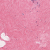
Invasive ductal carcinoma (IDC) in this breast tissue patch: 0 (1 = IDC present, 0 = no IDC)